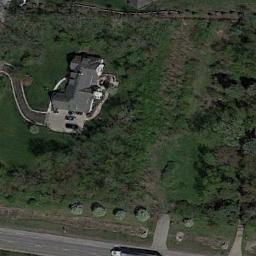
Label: sparse_residential